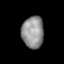
Tissue: lung
Cell type: Fibroblasts
Senescence score: 0.6306
Nuclear area (px): 683
Mean DAPI intensity: 145.562